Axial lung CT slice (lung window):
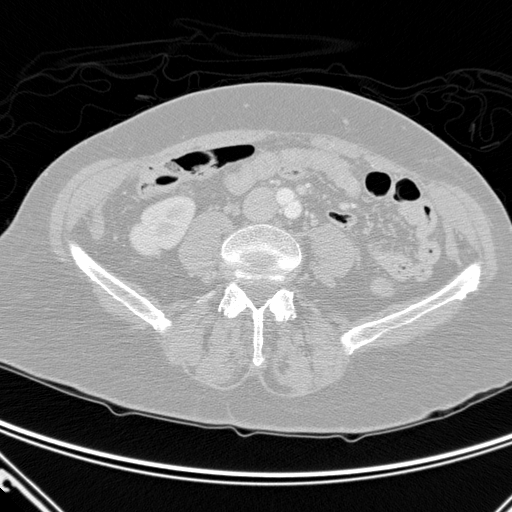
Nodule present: no